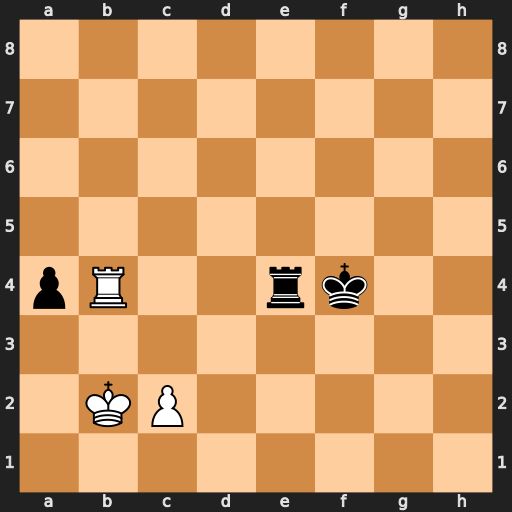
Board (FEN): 8/8/8/8/pR2rk2/8/1KP5/8
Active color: w
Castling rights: -
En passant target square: -
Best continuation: Ka3 Rxb4 Kxb4